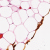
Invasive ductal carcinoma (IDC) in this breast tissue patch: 0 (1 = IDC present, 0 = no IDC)